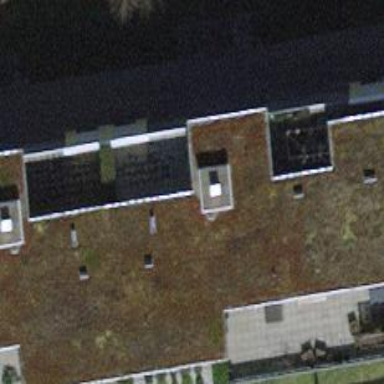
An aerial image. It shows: Flat-roofed apartment building.